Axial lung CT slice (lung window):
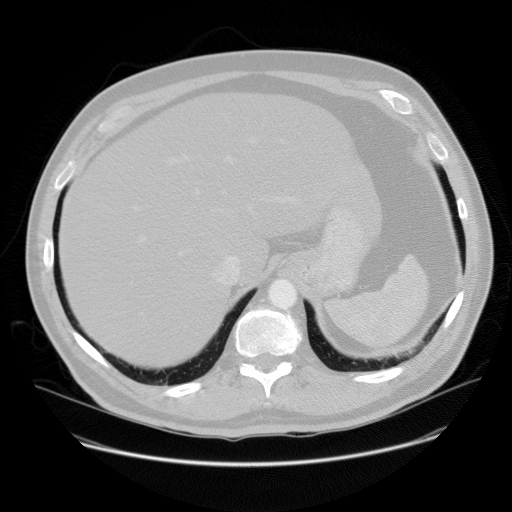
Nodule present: no